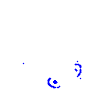
Particle: pion